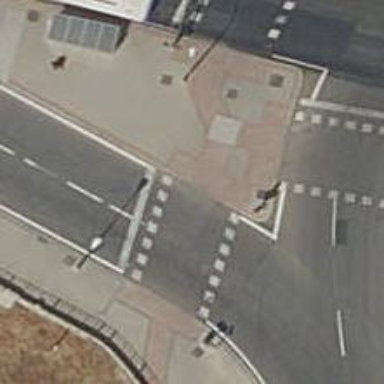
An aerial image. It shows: Crossing with traffic signals.